Question: This is a snake game. How many steps do you need to take from the current state to eat two foods one after another (regardless of the order of the two foods)?
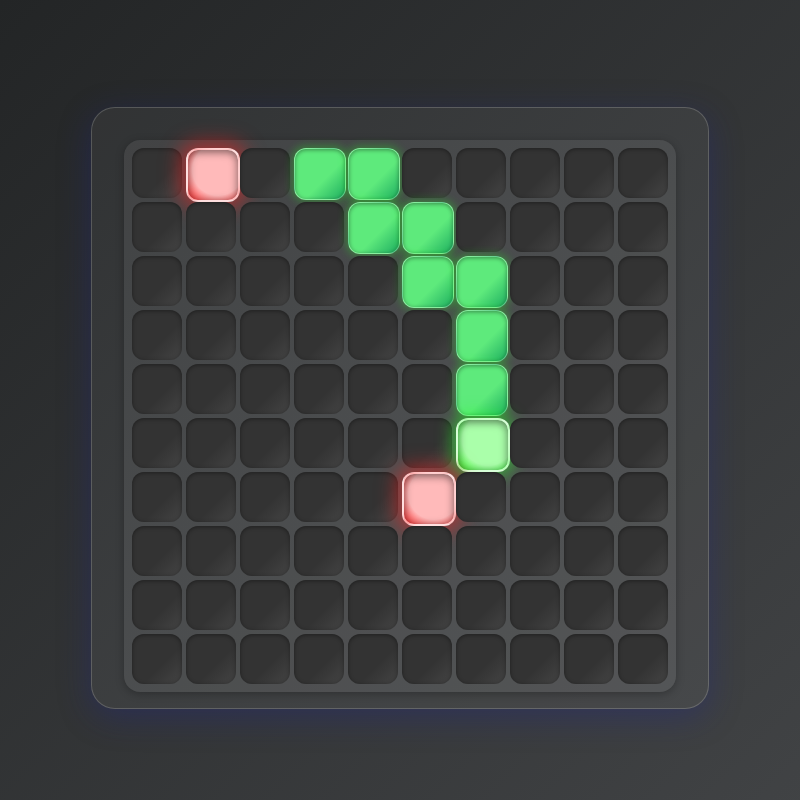
Answer: 12